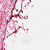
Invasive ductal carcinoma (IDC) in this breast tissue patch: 0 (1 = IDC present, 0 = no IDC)